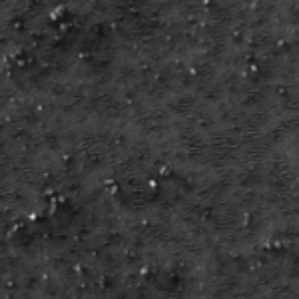
Label: frost